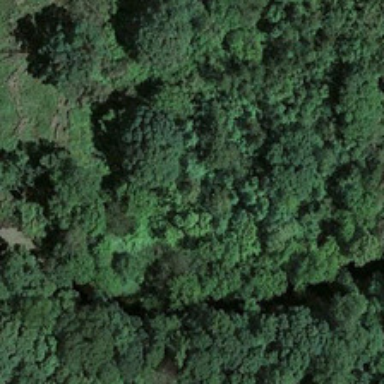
Many green trees are in a forest .